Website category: auto
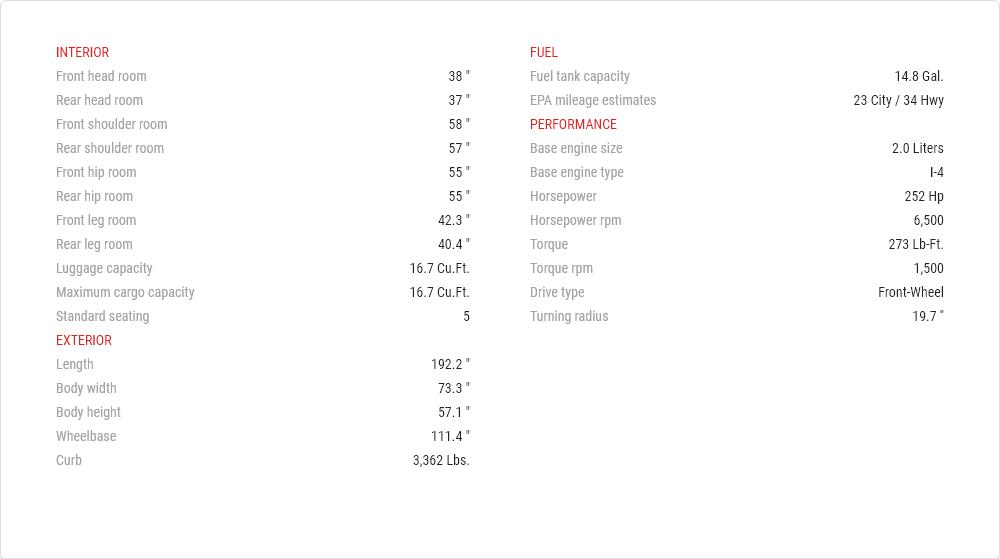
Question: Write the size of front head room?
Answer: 38 "

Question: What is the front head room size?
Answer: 38 "

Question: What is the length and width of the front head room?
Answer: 38 "

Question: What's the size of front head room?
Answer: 38 "

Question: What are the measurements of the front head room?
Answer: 38 "

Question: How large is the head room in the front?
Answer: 38 "

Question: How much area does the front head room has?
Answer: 38 "

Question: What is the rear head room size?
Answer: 37 "

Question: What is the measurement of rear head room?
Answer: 37 "

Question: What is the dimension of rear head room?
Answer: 37 "

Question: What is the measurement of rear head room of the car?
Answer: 37 "

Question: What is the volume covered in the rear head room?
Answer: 37 "

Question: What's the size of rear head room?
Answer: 37 "

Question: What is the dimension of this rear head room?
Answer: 37 "

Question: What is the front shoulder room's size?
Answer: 58 "

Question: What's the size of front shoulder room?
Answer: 58 "

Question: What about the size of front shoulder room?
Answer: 58 "

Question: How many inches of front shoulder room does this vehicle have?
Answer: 58 "

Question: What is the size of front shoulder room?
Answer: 58 "

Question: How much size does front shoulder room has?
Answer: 58 "

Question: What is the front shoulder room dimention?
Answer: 58 "

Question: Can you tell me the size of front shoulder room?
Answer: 58 "

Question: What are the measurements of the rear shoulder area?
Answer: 57 "

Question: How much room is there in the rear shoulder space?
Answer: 57 "

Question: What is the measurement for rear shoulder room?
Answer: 57 "

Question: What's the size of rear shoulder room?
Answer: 57 "

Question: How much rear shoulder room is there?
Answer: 57 "

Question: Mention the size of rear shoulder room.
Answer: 57 "

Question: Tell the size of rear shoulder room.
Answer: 57 "

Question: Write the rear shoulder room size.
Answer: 57 "

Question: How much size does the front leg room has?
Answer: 42.3 "

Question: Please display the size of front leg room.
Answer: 42.3 "

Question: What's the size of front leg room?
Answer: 42.3 "

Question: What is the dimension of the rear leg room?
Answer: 40.4 "

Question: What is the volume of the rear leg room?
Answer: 40.4 "

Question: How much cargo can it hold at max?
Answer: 16.7 cu.ft.

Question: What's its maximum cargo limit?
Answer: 16.7 cu.ft.

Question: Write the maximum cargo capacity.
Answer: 16.7 cu.ft.

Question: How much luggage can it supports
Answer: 16.7 cu.ft.

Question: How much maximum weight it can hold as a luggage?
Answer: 16.7 cu.ft.

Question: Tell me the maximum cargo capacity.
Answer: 16.7 cu.ft.

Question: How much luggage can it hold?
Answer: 16.7 cu.ft.

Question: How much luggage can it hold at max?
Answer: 16.7 cu.ft.

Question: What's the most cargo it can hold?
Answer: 16.7 cu.ft.

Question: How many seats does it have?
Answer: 5

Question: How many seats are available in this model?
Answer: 5

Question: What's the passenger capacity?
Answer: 5

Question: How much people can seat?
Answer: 5

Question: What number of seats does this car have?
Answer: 5

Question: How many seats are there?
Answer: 5

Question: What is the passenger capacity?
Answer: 5

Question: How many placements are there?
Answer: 5

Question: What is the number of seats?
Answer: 5

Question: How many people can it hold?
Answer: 5

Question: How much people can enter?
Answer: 5

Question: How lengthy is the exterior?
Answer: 192.2 "

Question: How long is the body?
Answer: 192.2 "

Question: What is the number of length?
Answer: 192.2 "

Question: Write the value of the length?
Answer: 192.2 "

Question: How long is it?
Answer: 192.2 "

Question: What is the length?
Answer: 192.2 "

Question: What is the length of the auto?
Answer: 192.2 "

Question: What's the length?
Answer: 192.2 "

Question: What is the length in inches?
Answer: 192.2 "